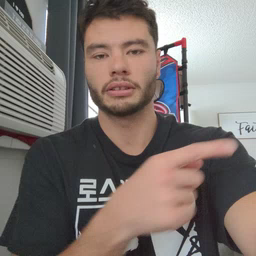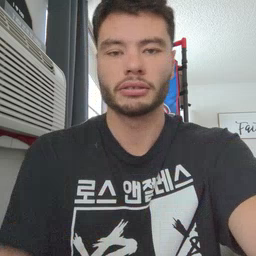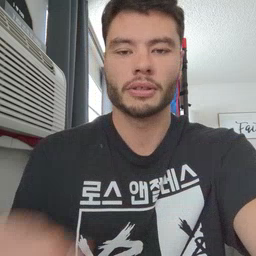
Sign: blow